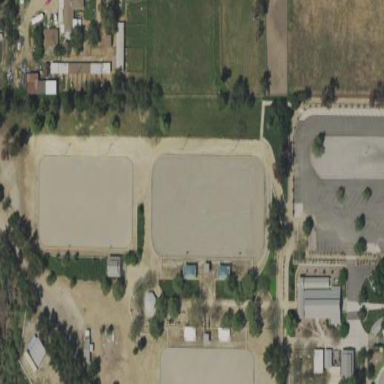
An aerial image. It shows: Equestrian pitch on the ground.